Question: I linked my application with the following options and saved a file from the application to the location ''C:\Program Files\ICEHost\Projects''. The file saved without any issues. But when I open the folder the file is not there.
I don't want to execute the application as run as administrator. How can I solve the issue?
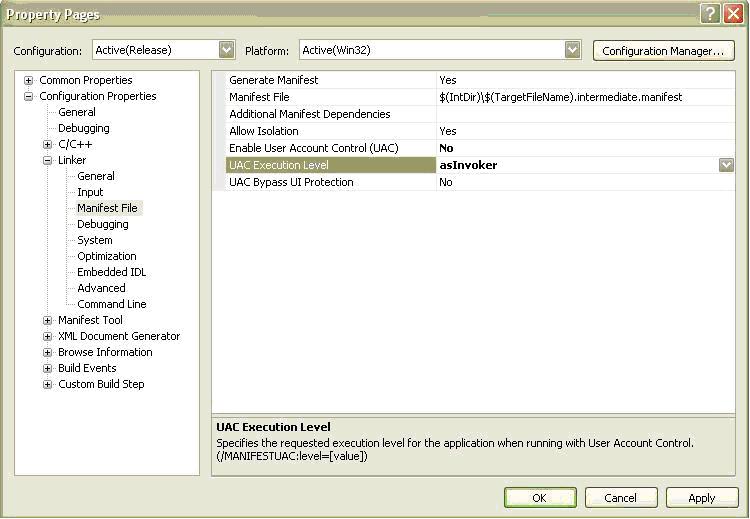
Answer: Probably your files had been virtualized:
<URL>
Check if you have "Compatibility Files" option in Windows Explorer (in C:\Program Files\ and then with that option on navigate to your folder)
BTW, you souldn't save files to that location! Use User AppData folder instead.